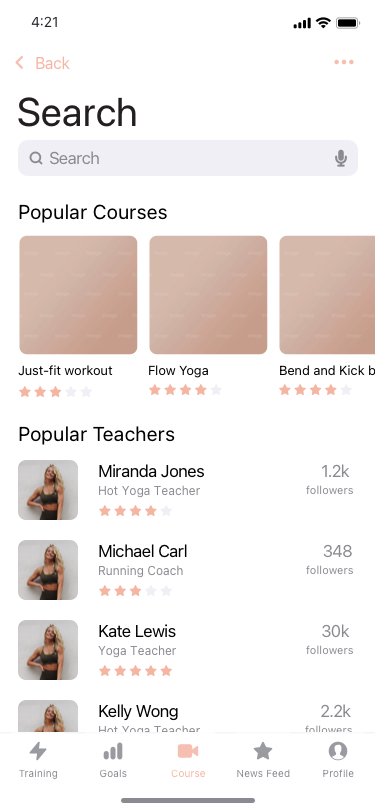
Text in this UI design:
Kelly Wong
Hot Yoga Teacher
followers
2.2k
Kate Lewis
Yoga Teacher
followers
30k
Michael Carl
Running Coach
followers
348
Miranda Jones
Hot Yoga Teacher
followers
1.2k
Popular Teachers
Bend and Kick back
Flow Yoga
Just-fit workout
Popular Courses